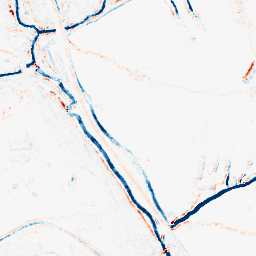
Category: morphological
Decomposition family: morphological_square
Decomposition parameters: operation: average
size: 5
Upsampling method: cubic_mitchell
Upsampling parameters: scale: 4
Upsampling scale: 4